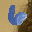
Label: 6